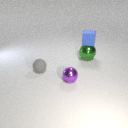
large green metal sphere behind small gray rubber sphere